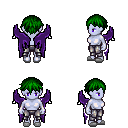
a pixel art fantasy rpg character, female body template, dark elf, purple skin, purple wings, metal pants, green short bangs hairstyle, white slippers, four views (front, back, left, right), 2x2 character sprite sheet, small pixel art, hard edges, no anti-aliasing